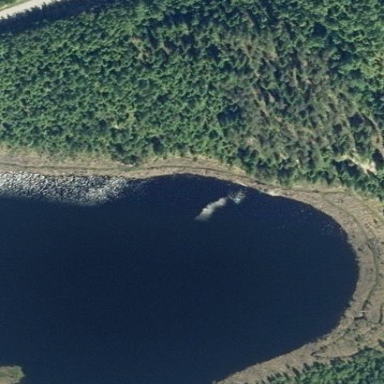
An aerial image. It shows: Serene lake surrounded by nature.